Question: I am trying to check if my theme project is running with the different version.
I downloaded all the versions that i need (6.2: ga1,ga2,ga3,ga4,ga5,ga6) and I configured the servers and the sdk for each server.
I did (Import -> liferay projects from plugins SDK). In the import window I got a message:
> SDK version and Liferay runtime version may not be compatible.

I imported the theme and I tried to deploy it (liferay -> deploy) but I got an error:
> Error running SDK command deploy java.lang.NullPointerException
I am using Eclipse Kepler-4.3 and Liferay 6.2.
Error Description
<URL>
I tried Run As-> Ant Build
I got this error:
> Buildfile:
D:\FormationJEE\Liferay\Liferay-6.2-ce-ga2\liferay-plugins-sdk-6.2-ce-ga2-20140319114139101\liferay-plugins-sdk-6.2 hemes\material-admin\Material-admin-themeuild.xmlBUILD FAILED
D:\FormationJEE\Liferay\Liferay-6.2-ce-ga2\liferay-plugins-sdk-6.2-ce-ga2-20140319114139101\liferay-plugins-sdk-6.2 hemes\material-admin\Material-admin-themeuild.xml:5:
Cannot find
D:\FormationJEE\Liferay\Liferay-6.2-ce-ga2\liferay-plugins-sdk-6.2-ce-ga2-20140319114139101\liferay-plugins-sdk-6.2 hemes\material-adminuild-common-theme.xml
imported from
D:\FormationJEE\Liferay\Liferay-6.2-ce-ga2\liferay-plugins-sdk-6.2-ce-ga2-20140319114139101\liferay-plugins-sdk-6.2 hemes\material-admin\Material-admin-themeuild.xmlTotal time: 1 second
### Update 1:
I tried to use ant deploy but I got an error:
> compile:
D:\FormationJEE\Liferay\Liferay-6.2.0-ce-ga1\liferay-plugins-sdk-6.2.0-ce-ga1-20131101192857659undles
omcat-7.0.42\lib\ext does not exist. at
org.apache.tools.ant.types.AbstractFileSet.getDirectoryScanner(AbstractFileSet.java:495)
at org.apache.tools.ant.types.FileSet.iterator(FileSet.java:70) at
org.apache.tools.ant.types.resources.Union.getAllResources(Union.java:148)
at
org.apache.tools.ant.types.resources.Union.getCollection(Union.java:108)
at
org.apache.tools.ant.types.resources.BaseResourceCollectionContainer.cacheCollection(BaseResourc
eCollectionContainer.java:263) at
org.apache.tools.ant.types.resources.BaseResourceCollectionContainer.iterator(BaseResourceCollec
tionContainer.java:142) at
org.apache.tools.ant.types.Path.iterator(Path.java:709) at
org.apache.tools.ant.types.Path.iterator(Path.java:702) at
org.apache.tools.ant.types.resources.Union.getAllResources(Union.java:148)
at
org.apache.tools.ant.types.resources.Union.getAllToStrings(Union.java:128)
at org.apache.tools.ant.types.resources.Union.list(Union.java:87) at
org.apache.tools.ant.types.Path.list(Path.java:378) at
org.apache.tools.ant.types.Path.addExisting(Path.java:330) at
org.apache.tools.ant.types.Path.addExisting(Path.java:318) at
org.apache.tools.ant.types.Path.concatSpecialPath(Path.java:569) at
org.apache.tools.ant.types.Path.concatSystemClasspath(Path.java:529)
at
org.apache.tools.ant.AntClassLoader.setClassPath(AntClassLoader.java:363)
at org.apache.tools.ant.AntClassLoader.(AntClassLoader.java:277)
at org.apache.tools.ant.AntClassLoader.(AntClassLoader.java:298)
at
org.apache.tools.ant.AntClassLoader.newAntClassLoader(AntClassLoader.java:1562)
at org.apache.tools.ant.Project.createClassLoader(Project.java:345) at
org.apache.tools.ant.taskdefs.ExecuteJava.execute(ExecuteJava.java:130)
at org.apache.tools.ant.taskdefs.Java.run(Java.java:834) at
org.apache.tools.ant.taskdefs.Java.executeJava(Java.java:228) at
org.apache.tools.ant.taskdefs.Java.executeJava(Java.java:137) at
org.apache.tools.ant.taskdefs.Java.execute(Java.java:110) at
org.apache.tools.ant.UnknownElement.execute(UnknownElement.java:293)
at jdk.internal.reflect.GeneratedMethodAccessor4.invoke(Unknown
Source) at
java.base/jdk.internal.reflect.DelegatingMethodAccessorImpl.invoke(DelegatingMethodAccessorImpl.
java:43) at java.base/java.lang.reflect.Method.invoke(Method.java:564)
at
org.apache.tools.ant.dispatch.DispatchUtils.execute(DispatchUtils.java:106)
at org.apache.tools.ant.Task.perform(Task.java:348) at
org.apache.tools.ant.taskdefs.Sequential.execute(Sequential.java:68)
at
org.apache.tools.ant.UnknownElement.execute(UnknownElement.java:293)
at jdk.internal.reflect.GeneratedMethodAccessor4.invoke(Unknown
Source) at
java.base/jdk.internal.reflect.DelegatingMethodAccessorImpl.invoke(DelegatingMethodAccessorImpl.
java:43) at java.base/java.lang.reflect.Method.invoke(Method.java:564)
at
org.apache.tools.ant.dispatch.DispatchUtils.execute(DispatchUtils.java:106)
at org.apache.tools.ant.Task.perform(Task.java:348) at
org.apache.tools.ant.taskdefs.MacroInstance.execute(MacroInstance.java:402)
at
net.sf.antcontrib.logic.ForTask.doSequentialIteration(ForTask.java:259)
at net.sf.antcontrib.logic.ForTask.doToken(ForTask.java:268) at
net.sf.antcontrib.logic.ForTask.doTheTasks(ForTask.java:324) at
net.sf.antcontrib.logic.ForTask.execute(ForTask.java:244) at
org.apache.tools.ant.UnknownElement.execute(UnknownElement.java:293)
at jdk.internal.reflect.GeneratedMethodAccessor4.invoke(Unknown
Source) at
java.base/jdk.internal.reflect.DelegatingMethodAccessorImpl.invoke(DelegatingMethodAccessorImpl.
java:43) at java.base/java.lang.reflect.Method.invoke(Method.java:564)
at
org.apache.tools.ant.dispatch.DispatchUtils.execute(DispatchUtils.java:106)
at org.apache.tools.ant.Task.perform(Task.java:348) at
org.apache.tools.ant.taskdefs.Sequential.execute(Sequential.java:68)
at net.sf.antcontrib.logic.IfTask.execute(IfTask.java:197) at
java.base/jdk.internal.reflect.NativeMethodAccessorImpl.invoke0(Native
Method) at
java.base/jdk.internal.reflect.NativeMethodAccessorImpl.invoke(NativeMethodAccessorImpl.java:62)at
java.base/jdk.internal.reflect.DelegatingMethodAccessorImpl.invoke(DelegatingMethodAccessorImpl.
java:43) at java.base/java.lang.reflect.Method.invoke(Method.java:564)
at
org.apache.tools.ant.dispatch.DispatchUtils.execute(DispatchUtils.java:106)
at org.apache.tools.ant.TaskAdapter.execute(TaskAdapter.java:155) at
org.apache.tools.ant.UnknownElement.execute(UnknownElement.java:293)
at jdk.internal.reflect.GeneratedMethodAccessor4.invoke(Unknown
Source) at
java.base/jdk.internal.reflect.DelegatingMethodAccessorImpl.invoke(DelegatingMethodAccessorImpl.
java:43) at java.base/java.lang.reflect.Method.invoke(Method.java:564)
at
org.apache.tools.ant.dispatch.DispatchUtils.execute(DispatchUtils.java:106)
at org.apache.tools.ant.Task.perform(Task.java:348) at
org.apache.tools.ant.Target.execute(Target.java:435) at
org.apache.tools.ant.Target.performTasks(Target.java:456) at
org.apache.tools.ant.Project.executeSortedTargets(Project.java:1405)
at org.apache.tools.ant.Project.executeTarget(Project.java:1376) at
org.apache.tools.ant.helper.DefaultExecutor.executeTargets(DefaultExecutor.java:41)
at org.apache.tools.ant.Project.executeTargets(Project.java:1260) at
org.apache.tools.ant.Main.runBuild(Main.java:857) at
org.apache.tools.ant.Main.startAnt(Main.java:236) at
org.apache.tools.ant.launch.Launcher.run(Launcher.java:287) at
org.apache.tools.ant.launch.Launcher.main(Launcher.java:113) Java
Result: -1BUILD FAILED
How to deploy a theme in liferay using the IDE and the Ant line command?
### Update 2:
I moved the directory higher and I imported the project.
First I tested the GA1 version and I did (liferay -> deploy) it worked. Then when I tried to import the project for GA2, i got a message:
> SDK version and Liferay runtime version may not be compatible.
The following picture shows the details:
<URL>
In the Liferay target runtime, if I select a configuration for the SDK: GA2, GA3, GA4, GA5, GA6.
For example:
- -
Only if I select Liferay v6.2 SE (GA1) (Tomcat 7), The message gone.
If I select a configuration like this (GA2-GA2), ... ,(GA6-GA6) the message appeared.
If I select a configuration like this (GA1-GA1), (GA2-GA1), ... ,(GA6-GA1) the message gone.
For (GA1-GA1) he has no problems.
After I imported the project, I have this error message:
> [Console output redirected to
file:D:\FormationJEE\Liferay\workspace.metadata.plugins\com.liferay.ide.sdk.core\sdk.log]
Buildfile:
D:\FormationJEE\Liferay\Liferay-6.2-ce-ga2\liferay-plugins-sdk-6.2-ce-ga2-20140319114139101\liferay-plugins-sdk-6.2 hemes\Material-admin-themeuild.xml
[ivy:resolve] :: Apache Ivy 2.3.0 - 20130110142753 ::
<URL> :: [ivy:resolve] :: loading settings ::
file =
D:\FormationJEE\Liferay\Liferay-6.2-ce-ga2\liferay-plugins-sdk-6.2-ce-ga2-20140319114139101\liferay-plugins-sdk-6.2\ivy-settings.xml [ivy:resolve] :: problems summary :: [ivy:resolve] :::: WARNINGS
[ivy:resolve] module not found: biz.aQute#bnd;2.3.0 [ivy:resolve]
==== asu-gibson: tried [ivy:resolve]
<URL>
[ivy:resolve] -- artifact biz.aQute#bnd;2.3.0!bnd.jar:
[ivy:resolve]
<URL>
[ivy:resolve] ==== jboss-nexus: tried [ivy:resolve]
<URL>
[ivy:resolve] -- artifact biz.aQute#bnd;2.3.0!bnd.jar:
[ivy:resolve]
<URL>
[ivy:resolve] ==== jboss-thirdparty: tried [ivy:resolve]
<URL>
[ivy:resolve] -- artifact biz.aQute#bnd;2.3.0!bnd.jar:
[ivy:resolve]
<URL>
[ivy:resolve] ==== maven2: tried [ivy:resolve]
<URL>
[ivy:resolve] -- artifact biz.aQute#bnd;2.3.0!bnd.jar:
[ivy:resolve]
<URL>
[ivy:resolve] ==== ow2-public: tried [ivy:resolve]
<URL>
[ivy:resolve] -- artifact biz.aQute#bnd;2.3.0!bnd.jar:
[ivy:resolve]
<URL>
[ivy:resolve] ==== primefaces: tried [ivy:resolve]
<URL>
[ivy:resolve] -- artifact biz.aQute#bnd;2.3.0!bnd.jar:
[ivy:resolve]
<URL>
[ivy:resolve] ==== liferay-public: tried [ivy:resolve]
<URL>
[ivy:resolve] -- artifact biz.aQute#bnd;2.3.0!bnd.jar:
[ivy:resolve]
<URL>
[ivy:resolve] ==== pentaho: tried [ivy:resolve]
<URL>
[ivy:resolve] -- artifact biz.aQute#bnd;2.3.0!bnd.jar:
[ivy:resolve]
<URL>
[ivy:resolve] ==== soapui: tried [ivy:resolve]
<URL>
[ivy:resolve] -- artifact biz.aQute#bnd;2.3.0!bnd.jar:
[ivy:resolve]
<URL>
[ivy:resolve] ::::::::::::::::::::::::::::::::::::::::::::::
[ivy:resolve] :: UNRESOLVED DEPENDENCIES ::
[ivy:resolve] ::::::::::::::::::::::::::::::::::::::::::::::
[ivy:resolve] :: biz.aQute#bnd;2.3.0: not found [ivy:resolve]
:::::::::::::::::::::::::::::::::::::::::::::: [ivy:resolve]
[ivy:resolve] [ivy:resolve] :: USE VERBOSE OR DEBUG MESSAGE LEVEL FOR
MORE DETAILSBUILD FAILED
D:\FormationJEE\Liferay\Liferay-6.2-ce-ga2\liferay-plugins-sdk-6.2-ce-ga2-20140319114139101\liferay-plugins-sdk-6.2 hemes\Material-admin-themeuild.xml:5:
The following error occurred while executing this line:
D:\FormationJEE\Liferay\Liferay-6.2-ce-ga2\liferay-plugins-sdk-6.2-ce-ga2-20140319114139101\liferay-plugins-sdk-6.2 hemesuild-common-theme.xml:5:
The following error occurred while executing this line:
D:\FormationJEE\Liferay\Liferay-6.2-ce-ga2\liferay-plugins-sdk-6.2-ce-ga2-20140319114139101\liferay-plugins-sdk-6.2uild-common-plugin.xml:5:
The following error occurred while executing this line:
D:\FormationJEE\Liferay\Liferay-6.2-ce-ga2\liferay-plugins-sdk-6.2-ce-ga2-20140319114139101\liferay-plugins-sdk-6.2uild-common.xml:47: The following error occurred while executing this line:
D:\FormationJEE\Liferay\Liferay-6.2-ce-ga2\liferay-plugins-sdk-6.2-ce-ga2-20140319114139101\liferay-plugins-sdk-6.2uild-common-ivy.xml:34:
The following error occurred while executing this line:
D:\FormationJEE\Liferay\Liferay-6.2-ce-ga2\liferay-plugins-sdk-6.2-ce-ga2-20140319114139101\liferay-plugins-sdk-6.2uild-common-ivy.xml:50:
impossible to resolve dependencies: resolve failed - see output for
detailsTotal time: 11 seconds
### Update 3:
I had a compatibility problem with SDK version and Liferay runtime.
I tried to create build.yoursystemusername.properties file inside the plugin sdk.
These two lines deleted several errors for some version:
'''
ivy.jar.url=http://repo1.maven.org/maven2/org/apache/ivy/ivy/${ivy.version}/ivy-${ivy.version}.jar
ivy.version=2.3.0
'''
When I tried to deploy the GA6 version I had this error:
> D:\FormationJEE\Liferay\Liferay-6.2-ce-ga6\liferay-plugins-sdk-6.2-ce-ga6-20160112152609836\liferay-plugins-sdk-6.2uild-common.xml:178:
java.io.IOException: Cannot run program "D:\Program
Files\Java\jdk1.8.0_144\jrein\java.exe": CreateProcess error=206,
Nom de fichier ou extension trop long
### Update 3:
To fix the error: I renamed the names of the liferay-sdk and liferay-tomcat directories to short names like sdk and tomcat.
I tried to deploy a theme on the version GA6 but I got this error:
> [echo] Loading
jar:file:/D:/FormationJEE/Liferay/LiferayGA5/tomcat/liferay-portal-6.2-ce-ga5/tomcat-7.0.62/webapps/ROOT/WEB-INF/lib/portal-impl.jar!/system.properties
[echo] Loading
jar:file:/D:/FormationJEE/Liferay/LiferayGA5/tomcat/liferay-portal-6.2-ce-ga5/tomcat-7.0.62/webapps/ROOT/WEB-INF/lib/portal-impl.jar!/portal.properties
[echo] Sass::SyntaxError: Invalid CSS after "...ow-x: hidden/":
expected expression (e.g. 1px, bold), was ";" [echo]
expected at
C:/Users/MARWEN~1/AppData/Local/Temp/liferay/ruby/gems/sass-3.2.12/lib/sass/../sass/scss/parser.rb:1147
[echo] expected! at
C:/Users/MARWEN~1/AppData/Local/Temp/liferay/ruby/gems/sass-3.2.12/lib/sass/../sass/script/lexer.rb:199
[echo] assert_expr at
C:/Users/MARWEN~1/AppData/Local/Temp/liferay/ruby/gems/sass-3.2.12/lib/sass/../sass/script/parser.rb:471
[echo] times_div_or_mod at
C:/Users/MARWEN~1/AppData/Local/Temp/liferay/ruby/gems/sass-3.2.12/lib/sass/../sass/script/parser.rb:233
[echo] plus_or_minus at
C:/Users/MARWEN~1/AppData/Local/Temp/liferay/ruby/gems/sass-3.2.12/lib/sass/../sass/script/parser.rb:225
[echo] relational at
C:/Users/MARWEN~1/AppData/Local/Temp/liferay/ruby/gems/sass-3.2.12/lib/sass/../sass/script/parser.rb:225
[echo] eq_or_neq at
C:/Users/MARWEN~1/AppData/Local/Temp/liferay/ruby/gems/sass-3.2.12/lib/sass/../sass/script/parser.rb:225
[echo] and_expr at
C:/Users/MARWEN~1/AppData/Local/Temp/liferay/ruby/gems/sass-3.2.12/lib/sass/../sass/script/parser.rb:225
[echo] or_expr at
C:/Users/MARWEN~1/AppData/Local/Temp/liferay/ruby/gems/sass-3.2.12/lib/sass/../sass/script/parser.rb:225
[echo] space at
C:/Users/MARWEN~1/AppData/Local/Temp/liferay/ruby/gems/sass-3.2.12/lib/sass/../sass/script/parser.rb:298
[echo] expr at
C:/Users/MARWEN~1/AppData/Local/Temp/liferay/ruby/gems/sass-3.2.12/lib/sass/../sass/script/parser.rb:246
[echo] send at org/jruby/RubyKernel.java:2093
[echo] assert_expr at
C:/Users/MARWEN~1/AppData/Local/Temp/liferay/ruby/gems/sass-3.2.12/lib/sass/../sass/script/parser.rb:470
[echo] parse at
C:/Users/MARWEN~1/AppData/Local/Temp/liferay/ruby/gems/sass-3.2.12/lib/sass/../sass/script/parser.rb:49
[echo] send at org/jruby/RubyKernel.java:2093
[echo] sass_script at
C:/Users/MARWEN~1/AppData/Local/Temp/liferay/ruby/gems/sass-3.2.12/lib/sass/../sass/scss/parser.rb:1021
[echo] value! at
C:/Users/MARWEN~1/AppData/Local/Temp/liferay/ruby/gems/sass-3.2.12/lib/sass/../sass/scss/parser.rb:881
[echo] declaration at
C:/Users/MARWEN~1/AppData/Local/Temp/liferay/ruby/gems/sass-3.2.12/lib/sass/../sass/scss/parser.rb:858
[echo] declaration_or_ruleset at
C:/Users/MARWEN~1/AppData/Local/Temp/liferay/ruby/gems/sass-3.2.12/lib/sass/../sass/scss/parser.rb:581
[echo] call at org/jruby/RubyProc.java:270 [echo]
call at org/jruby/RubyProc.java:220 [echo] rethrow
at
C:/Users/MARWEN~1/AppData/Local/Temp/liferay/ruby/gems/sass-3.2.12/lib/sass/../sass/scss/parser.rb:1122
[echo] declaration_or_ruleset at
C:/Users/MARWEN~1/AppData/Local/Temp/liferay/ruby/gems/sass-3.2.12/lib/sass/../sass/scss/parser.rb:591
[echo] block_child at
C:/Users/MARWEN~1/AppData/Local/Temp/liferay/ruby/gems/sass-3.2.12/lib/sass/../sass/scss/parser.rb:553
[echo] block_contents at
C:/Users/MARWEN~1/AppData/Local/Temp/liferay/ruby/gems/sass-3.2.12/lib/sass/../sass/scss/parser.rb:542
[echo] block at
C:/Users/MARWEN~1/AppData/Local/Temp/liferay/ruby/gems/sass-3.2.12/lib/sass/../sass/scss/parser.rb:534
[echo] ruleset at
C:/Users/MARWEN~1/AppData/Local/Temp/liferay/ruby/gems/sass-3.2.12/lib/sass/../sass/scss/parser.rb:528
[echo] block_child at
C:/Users/MARWEN~1/AppData/Local/Temp/liferay/ruby/gems/sass-3.2.12/lib/sass/../sass/scss/parser.rb:552
[echo] block_contents at
C:/Users/MARWEN~1/AppData/Local/Temp/liferay/ruby/gems/sass-3.2.12/lib/sass/../sass/scss/parser.rb:545
[echo] stylesheet at
C:/Users/MARWEN~1/AppData/Local/Temp/liferay/ruby/gems/sass-3.2.12/lib/sass/../sass/scss/parser.rb:82
[echo] parse at
C:/Users/MARWEN~1/AppData/Local/Temp/liferay/ruby/gems/sass-3.2.12/lib/sass/../sass/scss/parser.rb:27
[echo] _to_tree at
C:/Users/MARWEN~1/AppData/Local/Temp/liferay/ruby/gems/sass-3.2.12/lib/sass/../sass/engine.rb:342
[echo] _render at
C:/Users/MARWEN~1/AppData/Local/Temp/liferay/ruby/gems/sass-3.2.12/lib/sass/../sass/engine.rb:315
[echo] render at
C:/Users/MARWEN~1/AppData/Local/Temp/liferay/ruby/gems/sass-3.2.12/lib/sass/../sass/engine.rb:262
[echo] (root) at :48 [echo] Unable to parse
/css/app.css [echo] Exception in thread "main"
org.jruby.embed.EvalFailedException: (SyntaxError) Invalid CSS after
In the file css/app.css of line 7837: overflow-x: hidden/; If I correct it and I deploy the theme, the same line comes back again.
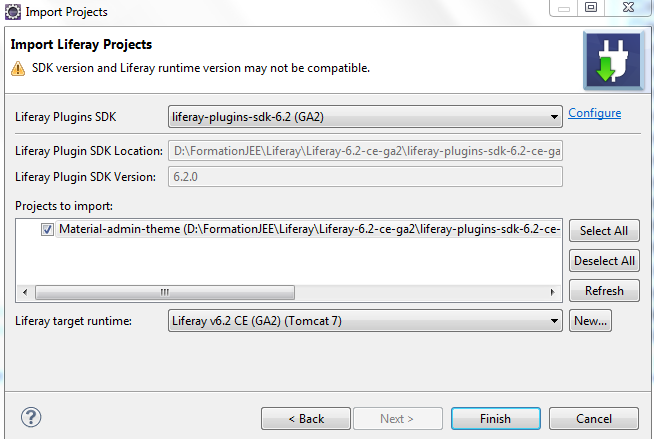
Answer: I should use one sdk 6.2 GA1 and deploy it on different portal.
I have to leave the SDK to GA1 and change only the Liferay target runtime.
For example:
- -
The theme works well in all versions.